Chest X-ray:
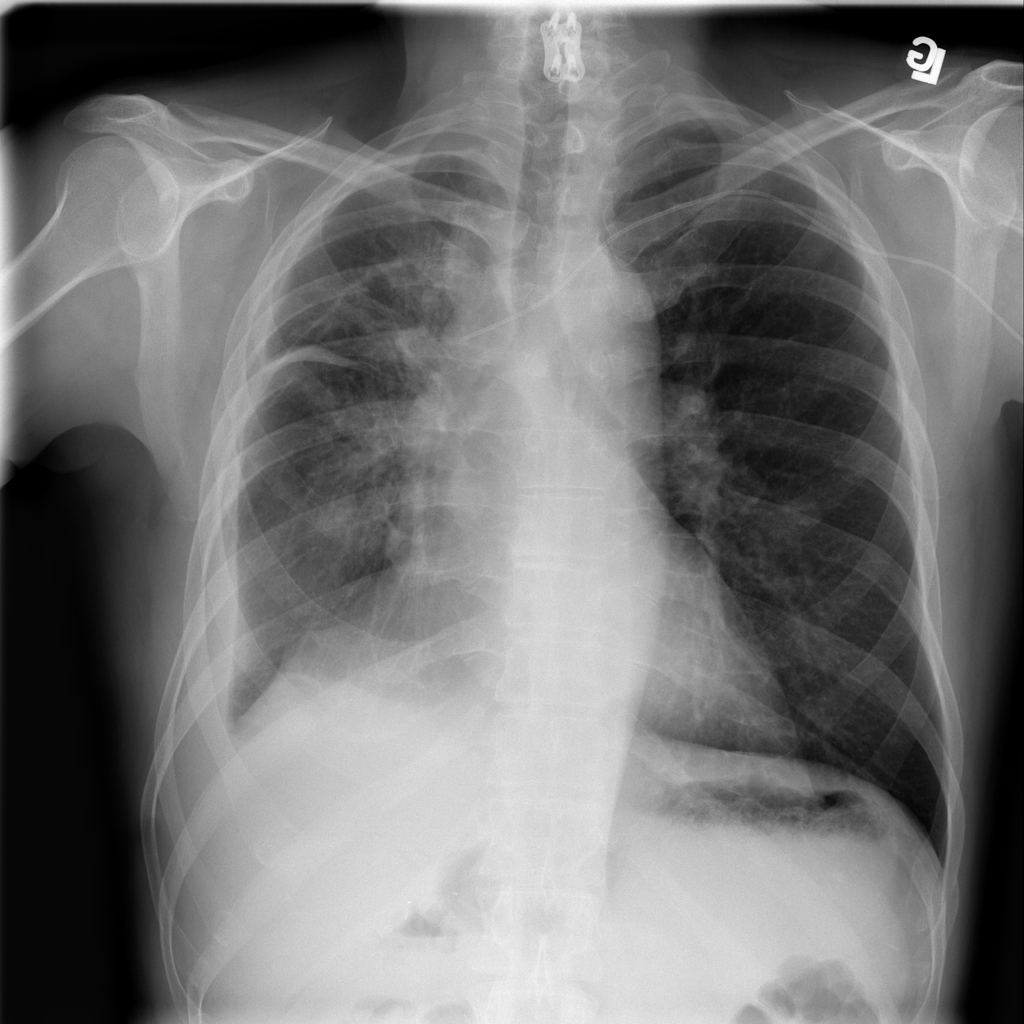
Findings: Effusion, Consolidation
No abnormal finding: no